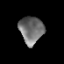
Tissue: prostate
Cell type: Epithelial cells
Senescence score: 0.2751
Nuclear area (px): 638
Mean DAPI intensity: 112.876